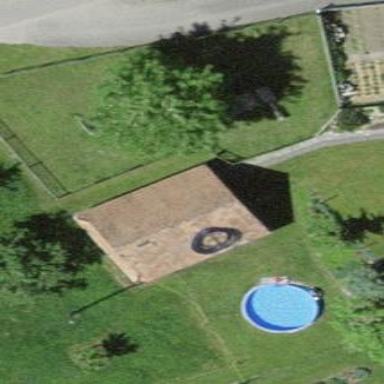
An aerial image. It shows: Rural barn.